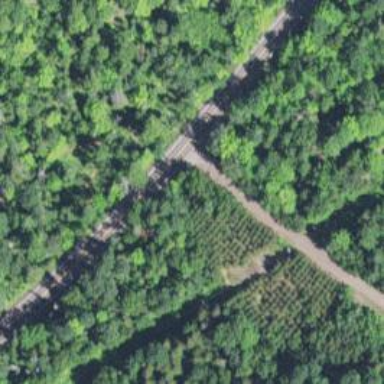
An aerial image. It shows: Junction.